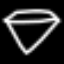
Label: diamond